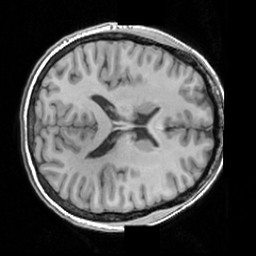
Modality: T1w
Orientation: axial
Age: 32
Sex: female
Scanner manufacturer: siemens
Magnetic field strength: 3 T
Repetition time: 1.63 s
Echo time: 0.00311 s